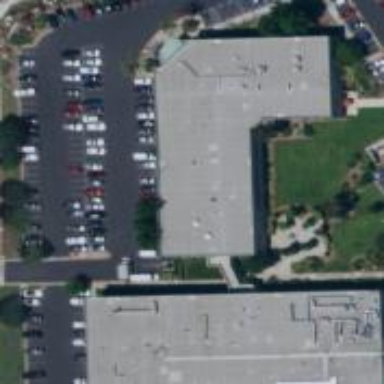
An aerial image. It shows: Industrial building.